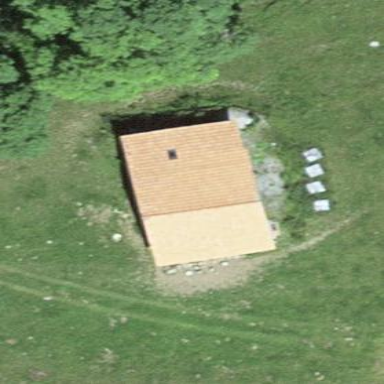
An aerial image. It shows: Cabin is depicted in the image.